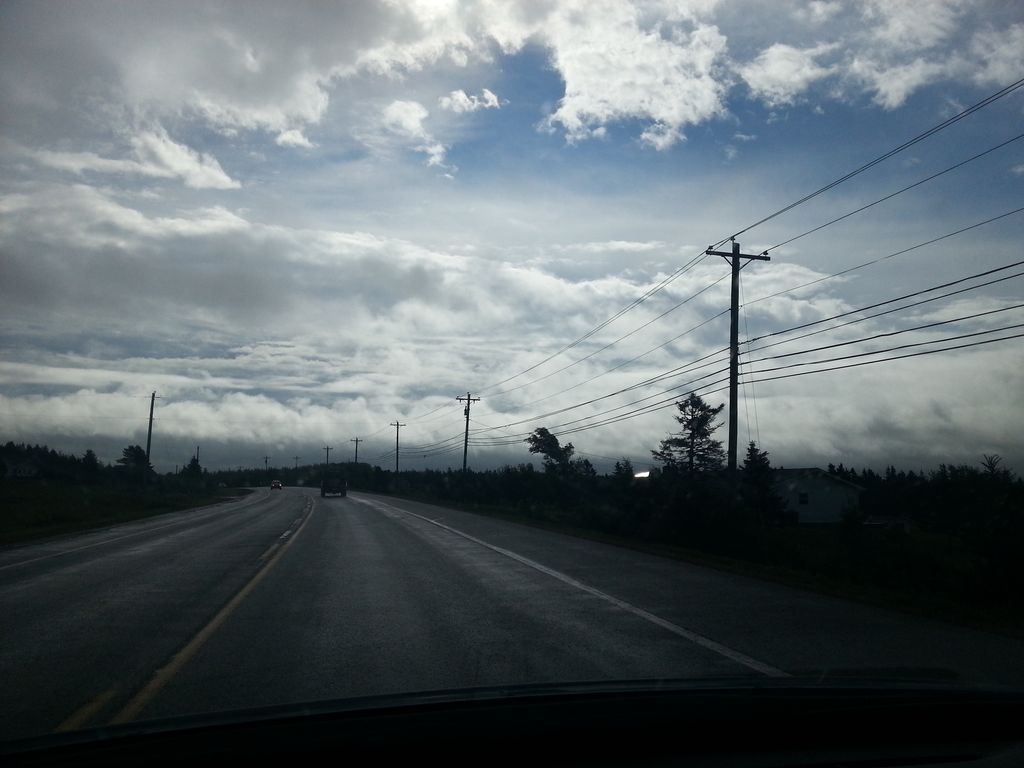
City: charlottetown